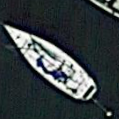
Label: Civil_yacht